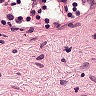
Metastatic tissue present: no